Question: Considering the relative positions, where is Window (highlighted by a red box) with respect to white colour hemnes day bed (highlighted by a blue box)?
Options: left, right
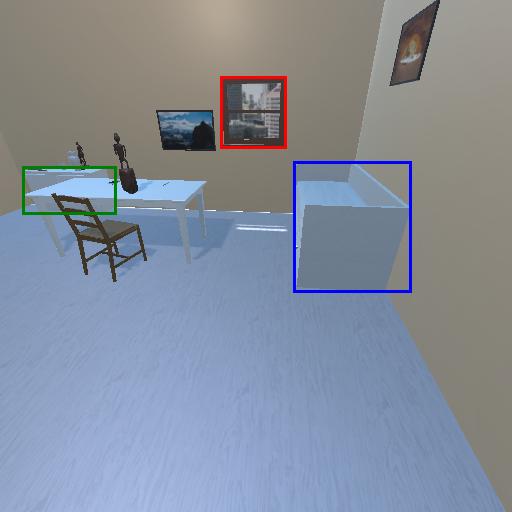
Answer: left